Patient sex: M
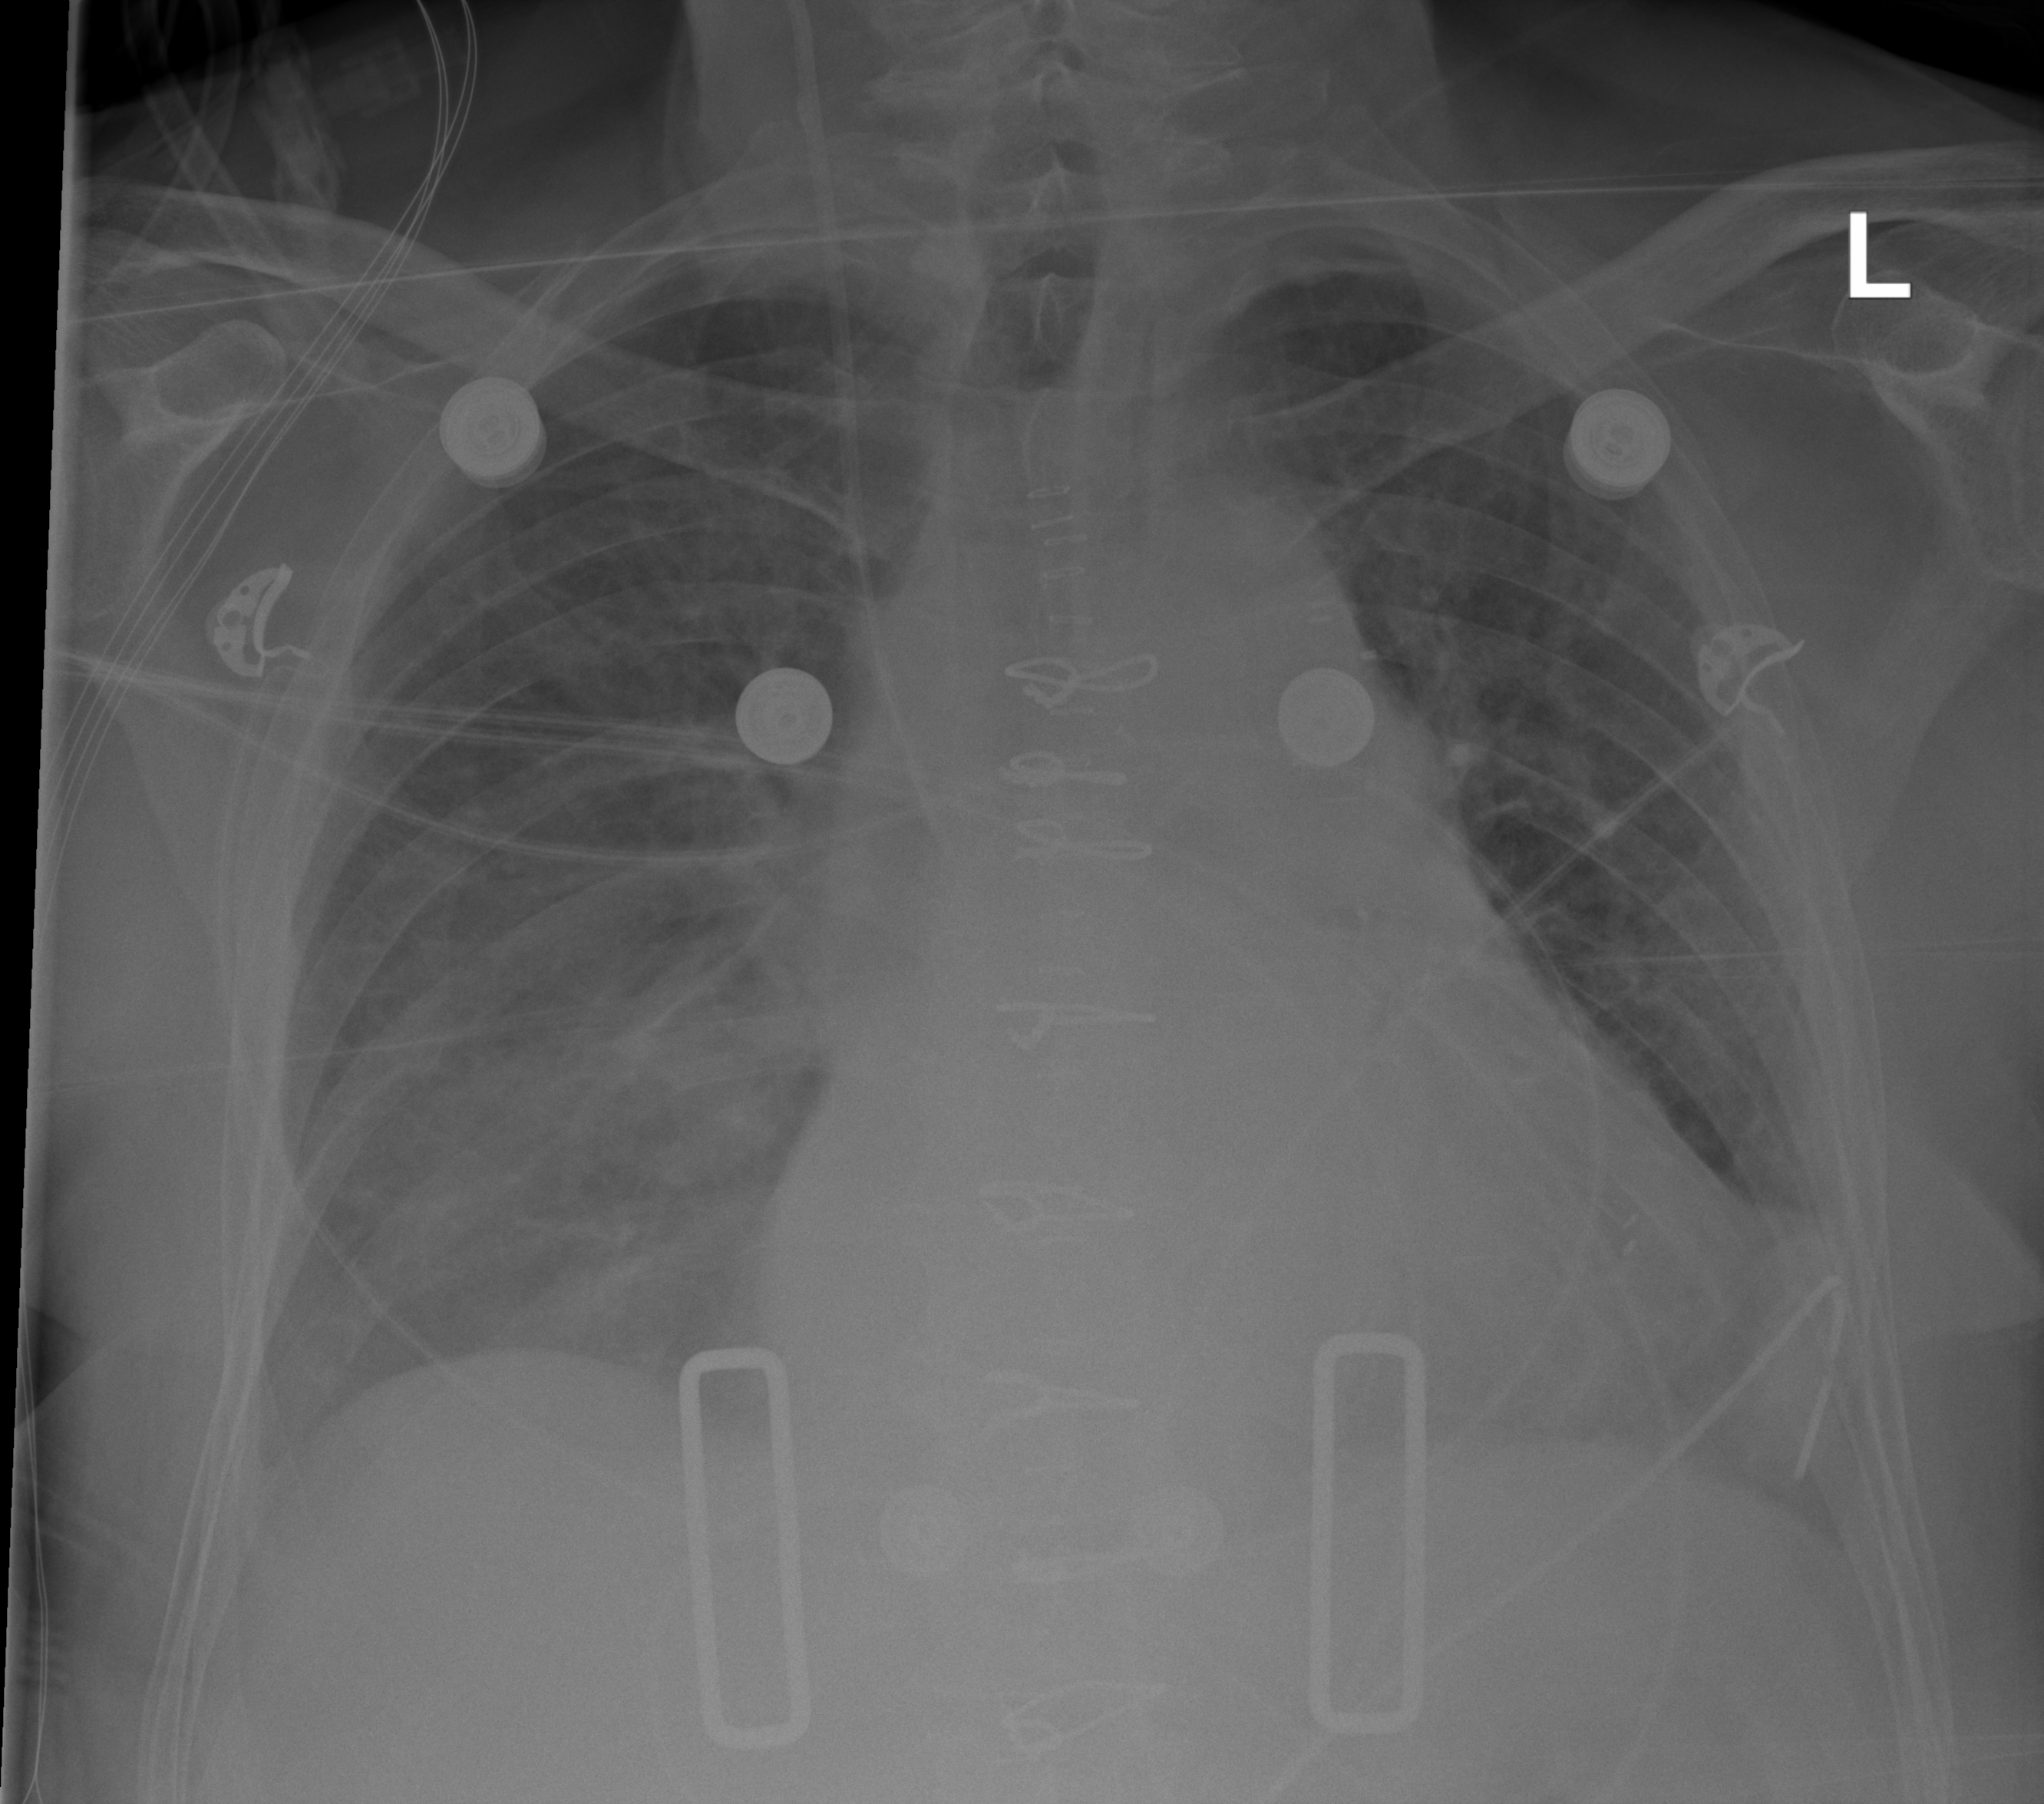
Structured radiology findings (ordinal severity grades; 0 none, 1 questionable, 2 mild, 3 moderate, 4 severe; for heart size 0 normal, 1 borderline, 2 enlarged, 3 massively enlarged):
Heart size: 2
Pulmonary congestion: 2
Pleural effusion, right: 3
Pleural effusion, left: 2
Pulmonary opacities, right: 2
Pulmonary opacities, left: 2
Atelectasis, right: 3
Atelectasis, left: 2